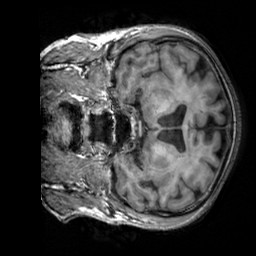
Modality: T1w
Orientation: coronal
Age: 75
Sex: male
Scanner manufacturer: siemens
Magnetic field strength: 3 T
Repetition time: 2.3 s
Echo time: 0.00303 s